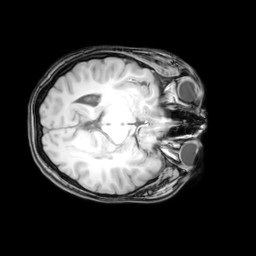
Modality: T1w
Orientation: axial
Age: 22
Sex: female
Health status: healthy
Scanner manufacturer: philips
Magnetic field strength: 3 T
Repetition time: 0.012 s
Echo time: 0.0037 s